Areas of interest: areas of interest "Park and greenspace"
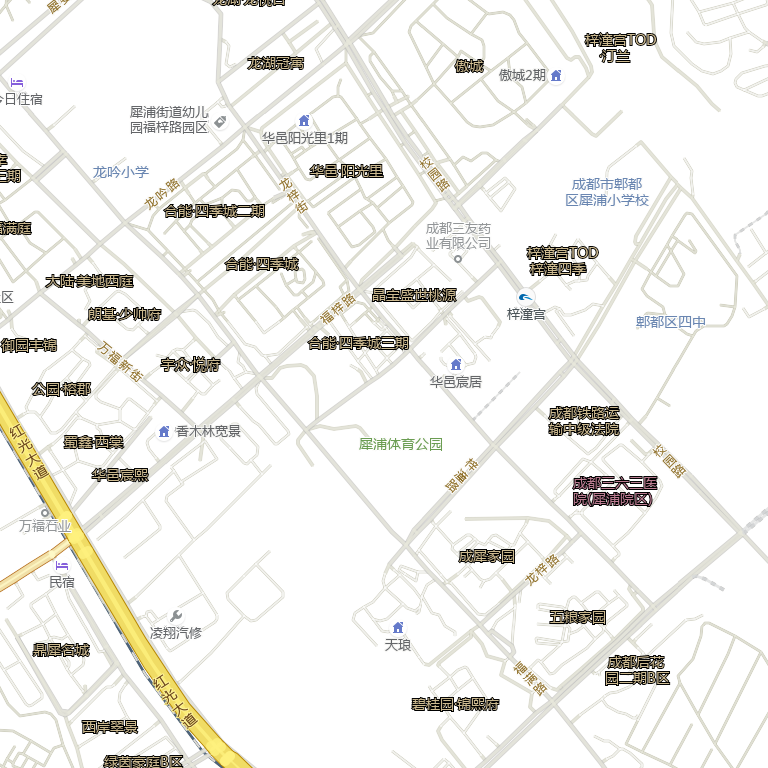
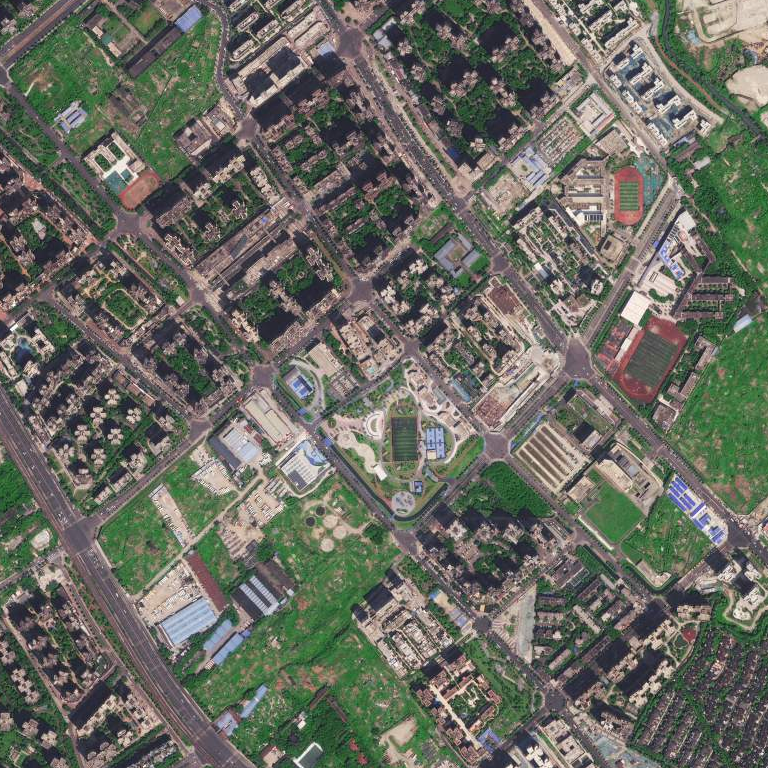